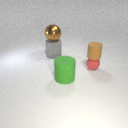
small brown rubber cylinder above small red rubber sphere